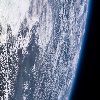
Label: cloud